Interaction volume radius: 5 \u00c5
Interaction volume height: 25 \u00c5
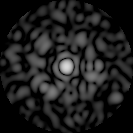
Disorder parameter: 0.8493